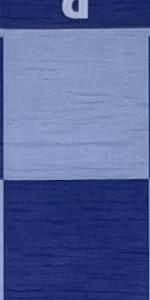
Label: Empty